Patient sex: M
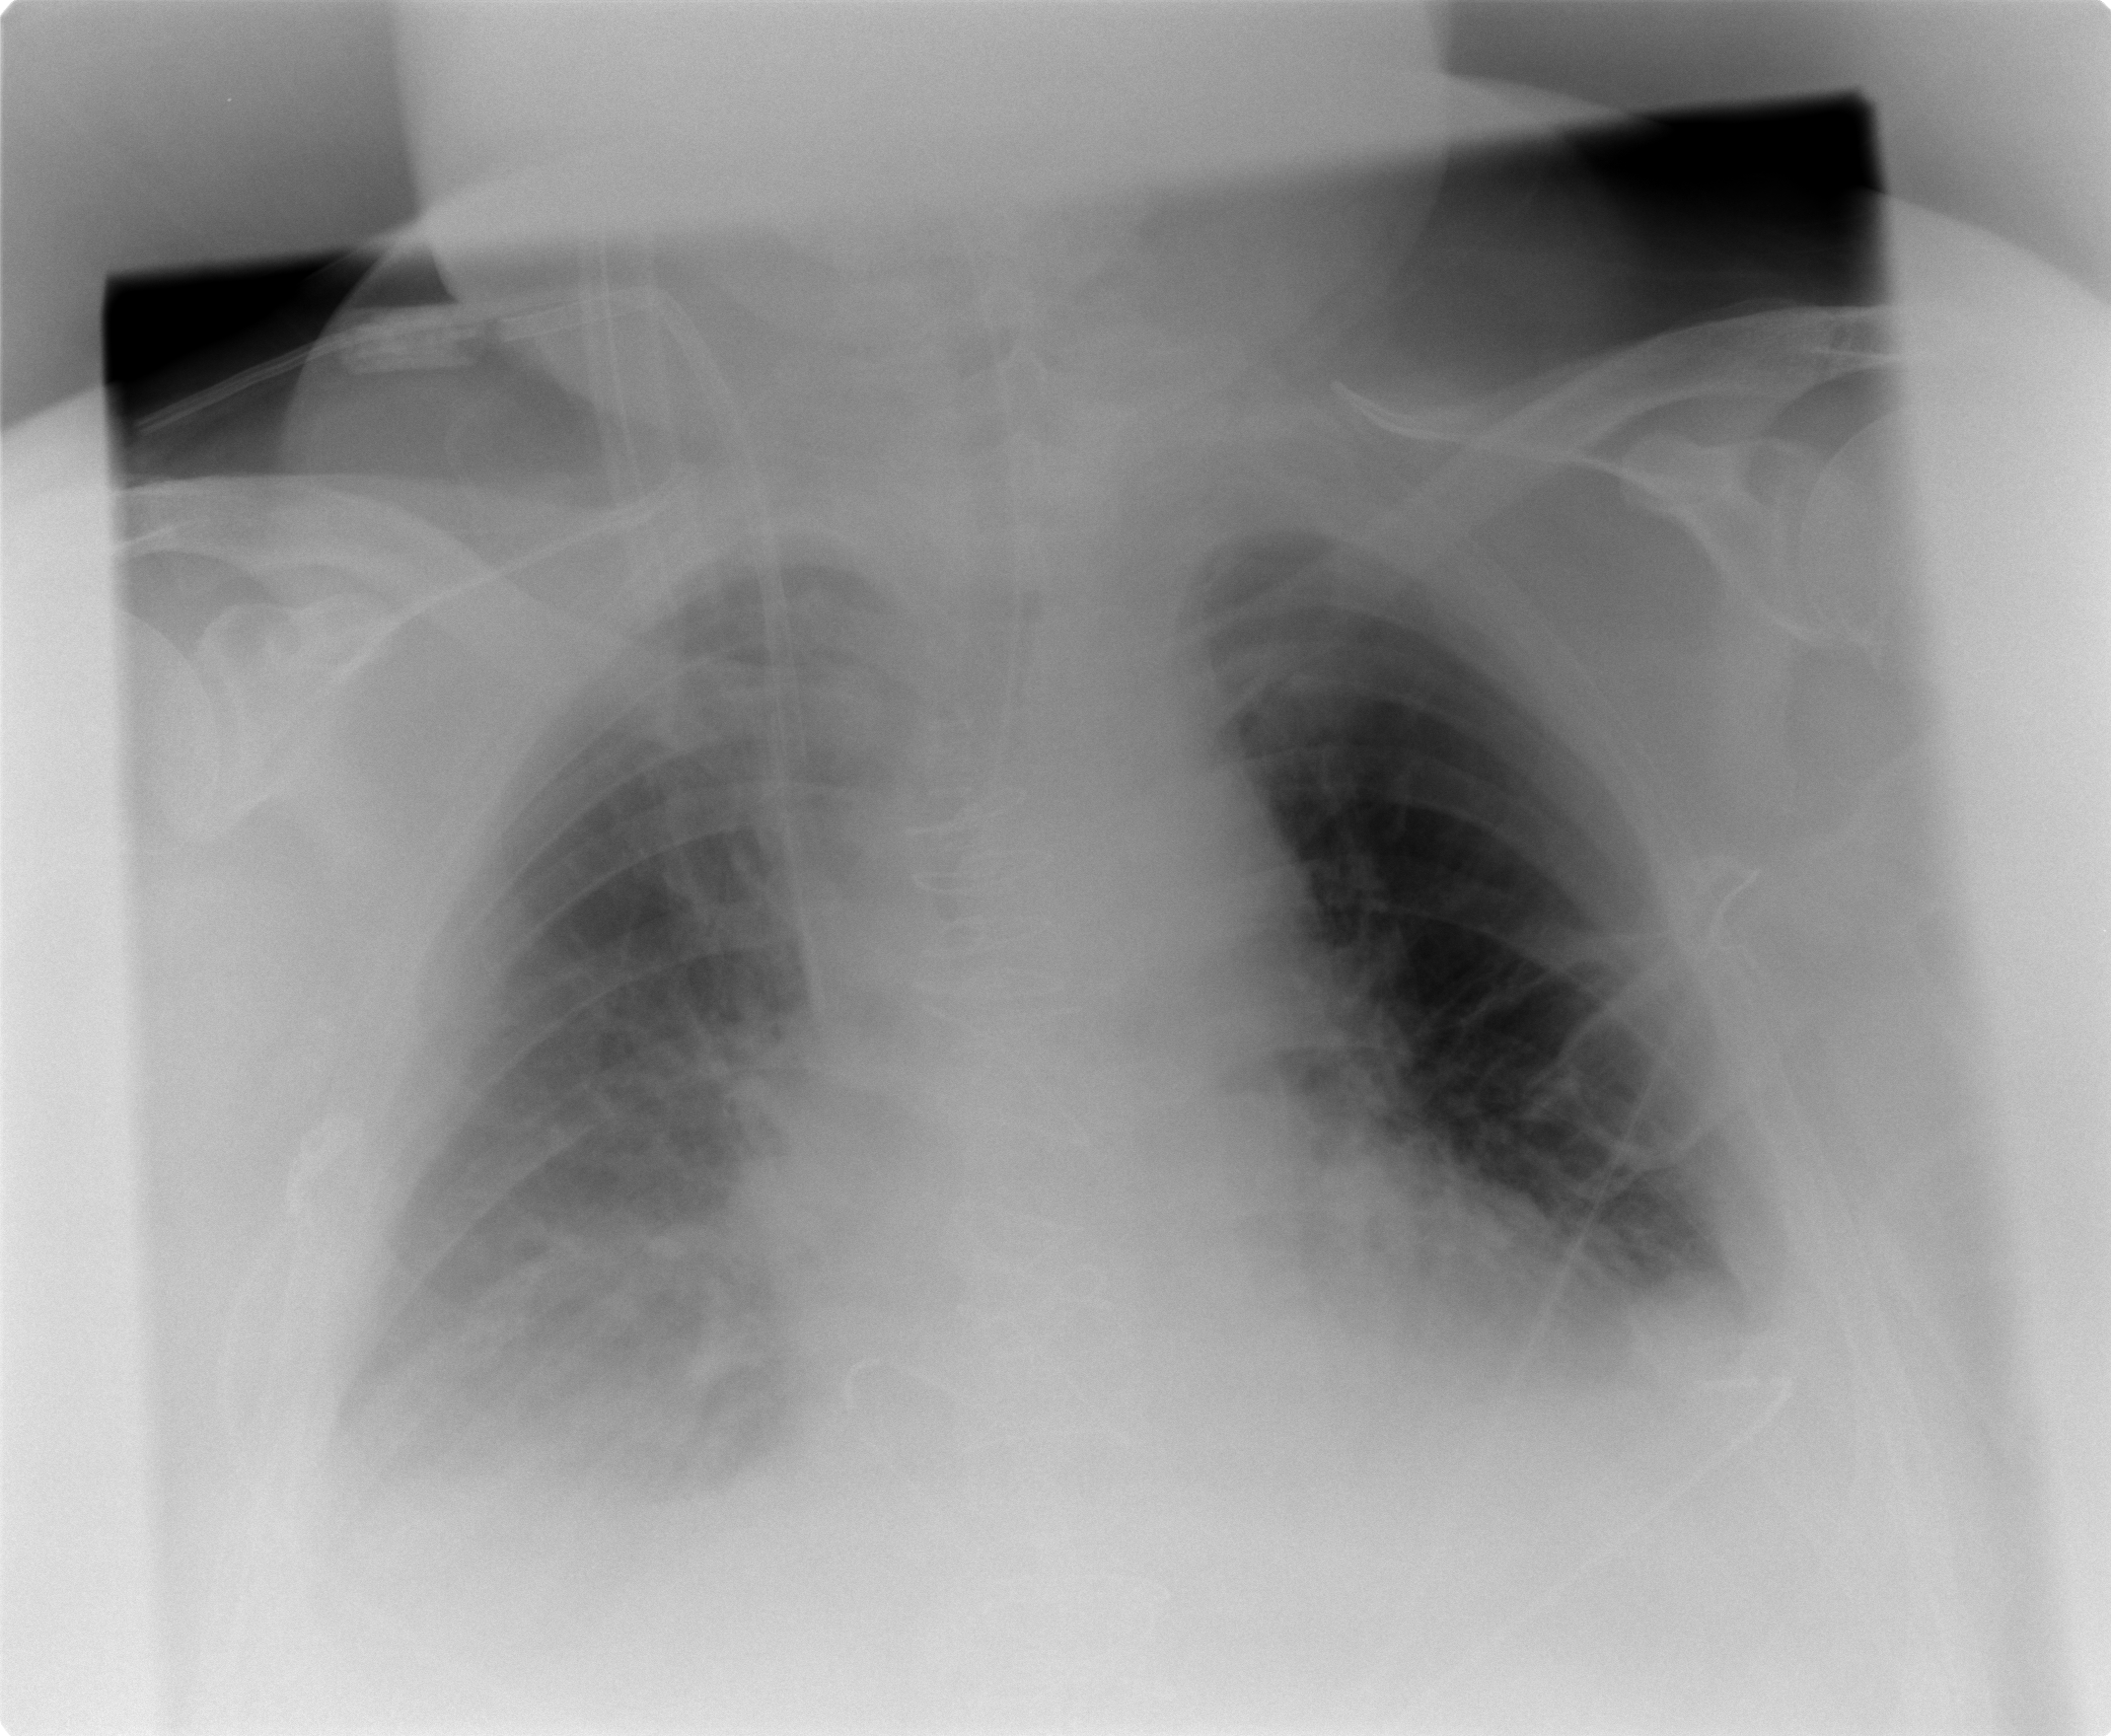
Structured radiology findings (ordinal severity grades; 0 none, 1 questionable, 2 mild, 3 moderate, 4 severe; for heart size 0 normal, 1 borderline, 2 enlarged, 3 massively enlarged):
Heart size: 2
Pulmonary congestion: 0
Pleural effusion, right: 3
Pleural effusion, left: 2
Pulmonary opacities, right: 2
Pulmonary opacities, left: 0
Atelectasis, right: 2
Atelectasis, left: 2